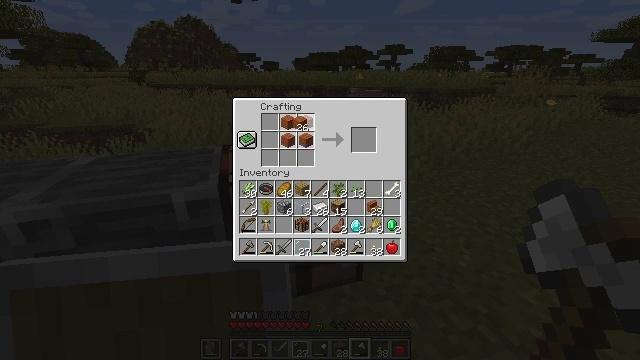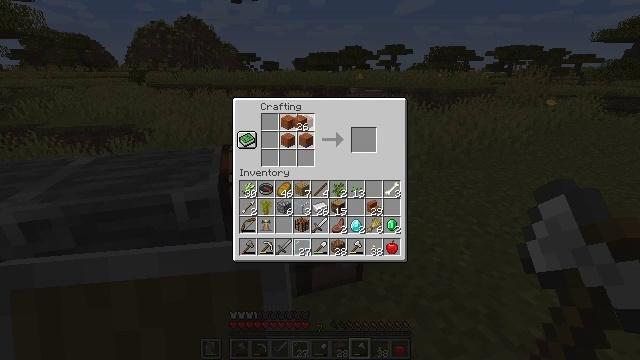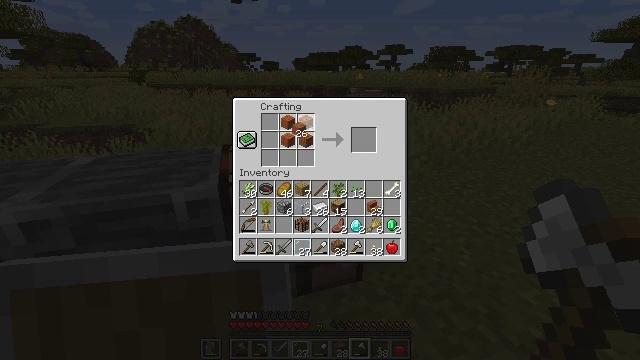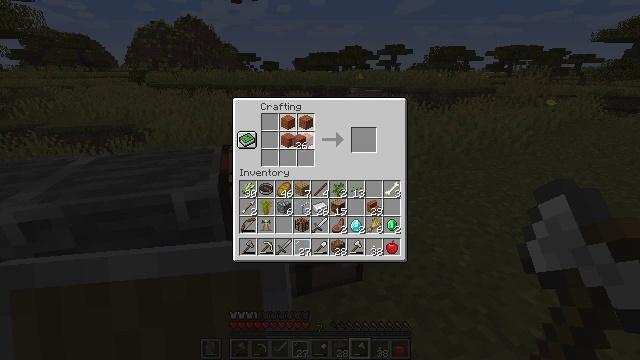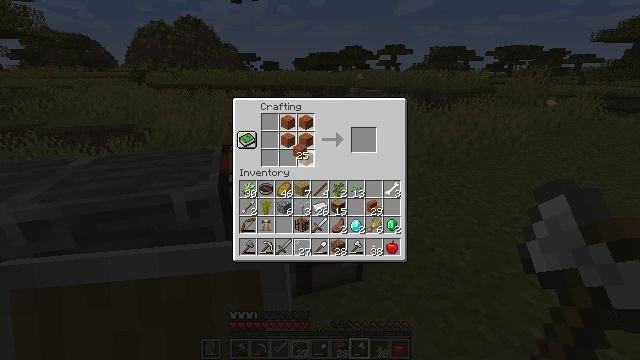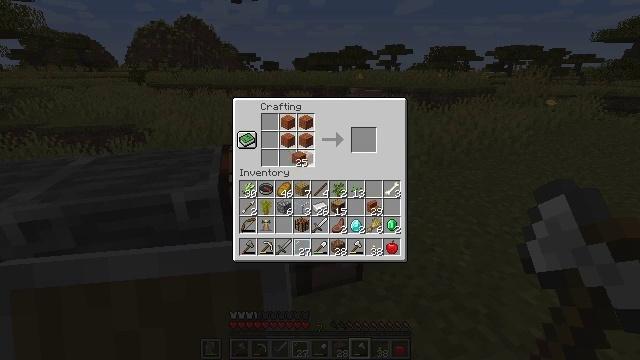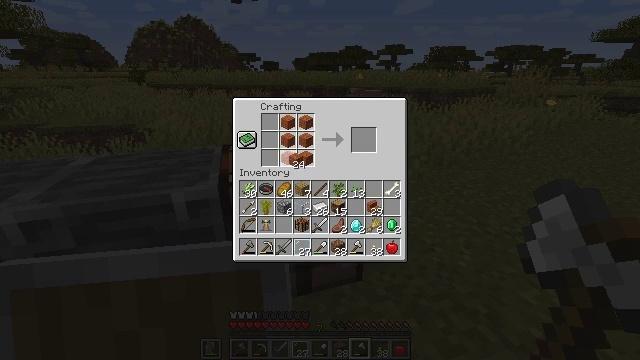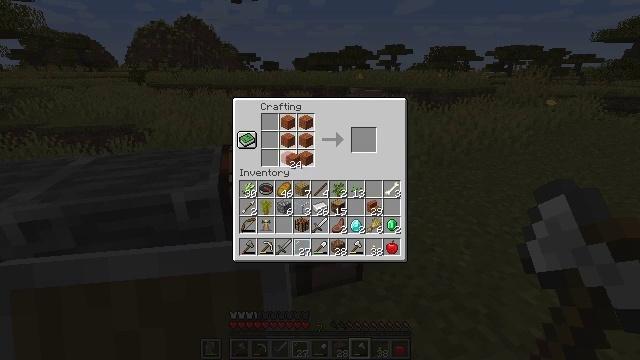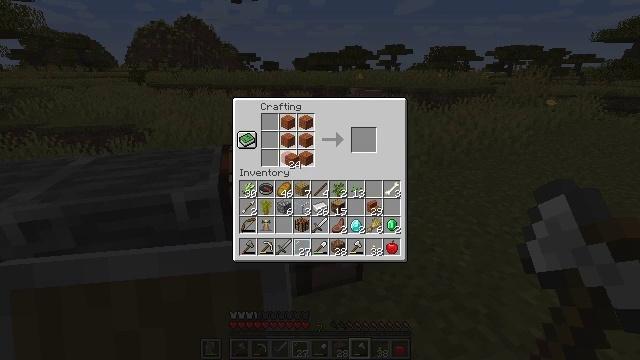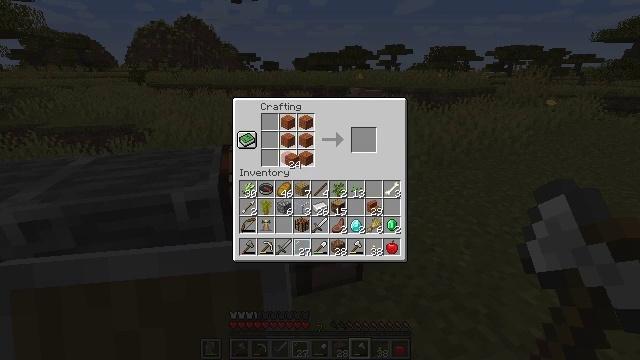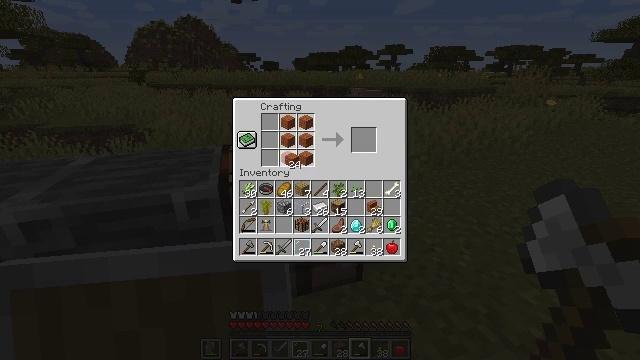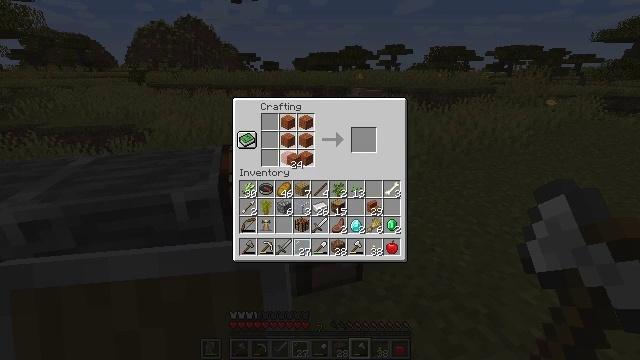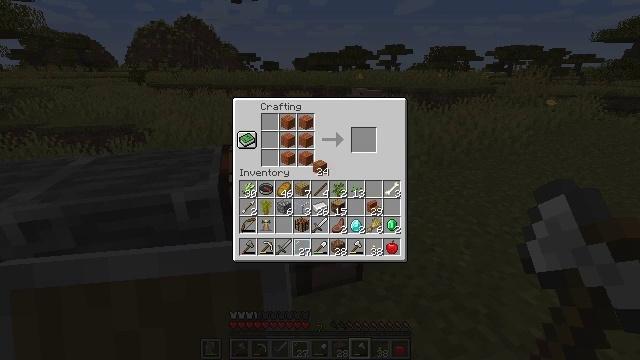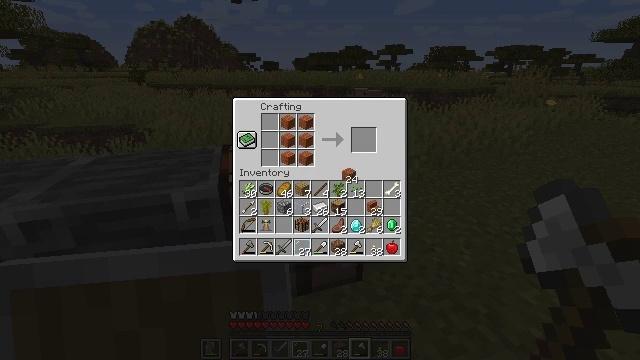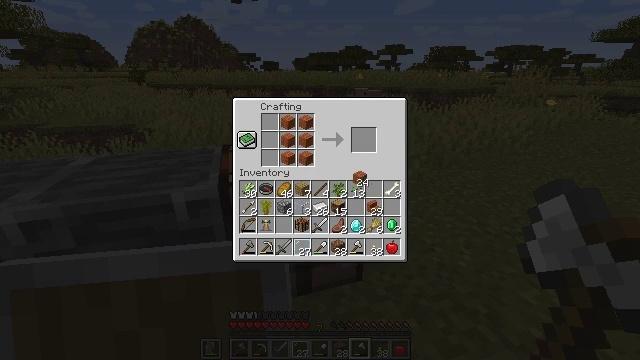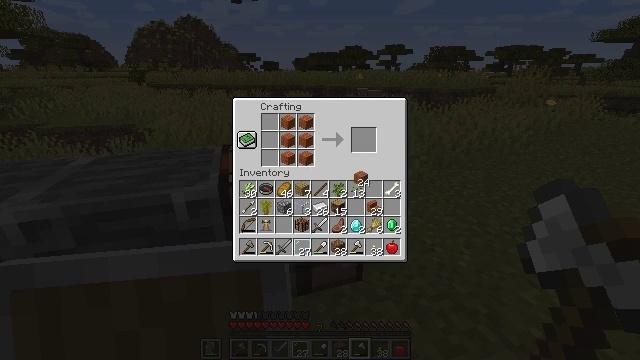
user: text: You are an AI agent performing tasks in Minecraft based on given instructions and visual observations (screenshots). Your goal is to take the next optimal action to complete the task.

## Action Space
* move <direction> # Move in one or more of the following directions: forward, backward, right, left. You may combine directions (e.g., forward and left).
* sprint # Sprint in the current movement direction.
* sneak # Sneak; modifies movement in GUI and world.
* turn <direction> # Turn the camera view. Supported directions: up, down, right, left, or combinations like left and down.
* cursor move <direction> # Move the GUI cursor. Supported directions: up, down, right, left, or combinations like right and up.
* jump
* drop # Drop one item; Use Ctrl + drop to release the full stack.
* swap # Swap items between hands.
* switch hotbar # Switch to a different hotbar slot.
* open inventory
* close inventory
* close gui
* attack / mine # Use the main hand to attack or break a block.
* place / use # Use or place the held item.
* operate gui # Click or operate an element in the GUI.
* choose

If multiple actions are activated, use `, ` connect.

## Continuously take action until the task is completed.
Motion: motion action
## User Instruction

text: Open the inventory and craft an acacia door with acacia planks.
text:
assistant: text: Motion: choose
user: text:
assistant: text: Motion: choose
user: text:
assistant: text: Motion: cursor move down, choose
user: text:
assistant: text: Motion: cursor move down, choose
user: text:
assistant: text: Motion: cursor move down, choose
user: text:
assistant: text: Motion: choose
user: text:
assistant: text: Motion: choose
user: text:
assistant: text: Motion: choose
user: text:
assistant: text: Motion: choose
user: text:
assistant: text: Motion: choose
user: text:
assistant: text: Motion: choose
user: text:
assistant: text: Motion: cursor move right and down
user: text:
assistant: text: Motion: cursor move right and down
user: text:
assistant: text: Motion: cursor move right
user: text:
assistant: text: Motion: no_op
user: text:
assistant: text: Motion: no_op
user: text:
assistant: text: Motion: no_op
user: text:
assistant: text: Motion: no_op
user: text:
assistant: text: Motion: no_op
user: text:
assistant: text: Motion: operate gui
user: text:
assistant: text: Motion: operate gui
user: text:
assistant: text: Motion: no_op
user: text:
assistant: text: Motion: no_op
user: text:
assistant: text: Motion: no_op
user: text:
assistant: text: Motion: cursor move up
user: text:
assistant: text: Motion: sneak, cursor move up
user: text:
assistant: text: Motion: sneak, cursor move up
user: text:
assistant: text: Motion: sneak
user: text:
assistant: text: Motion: sneak, operate gui
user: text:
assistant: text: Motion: sneak, operate gui